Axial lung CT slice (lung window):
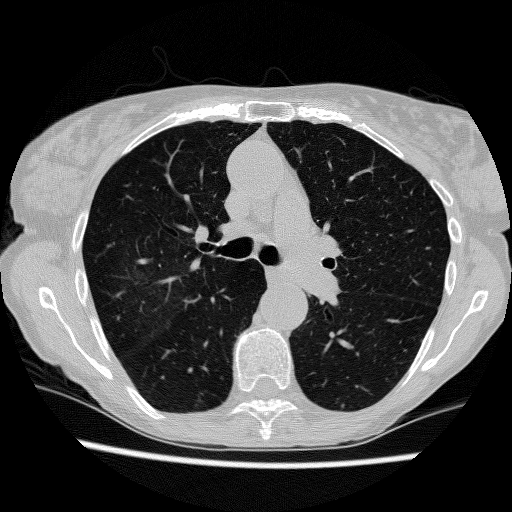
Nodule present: no